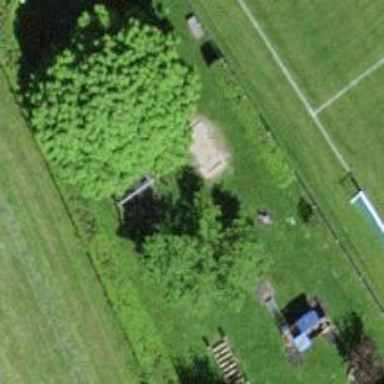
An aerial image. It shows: Playground area for leisure activities on the land.